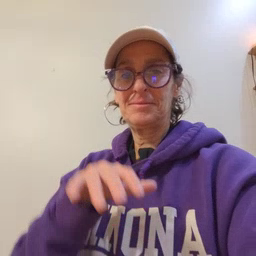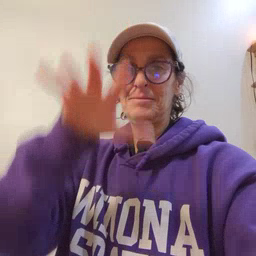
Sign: alligator